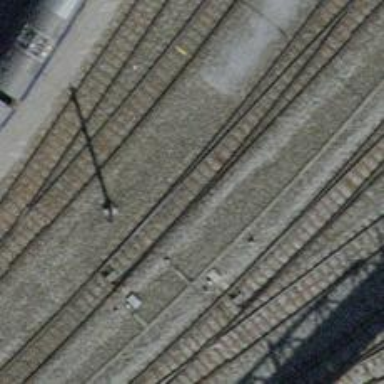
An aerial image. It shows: Railway switch.